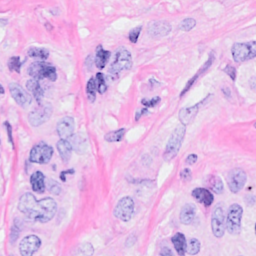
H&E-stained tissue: Breast